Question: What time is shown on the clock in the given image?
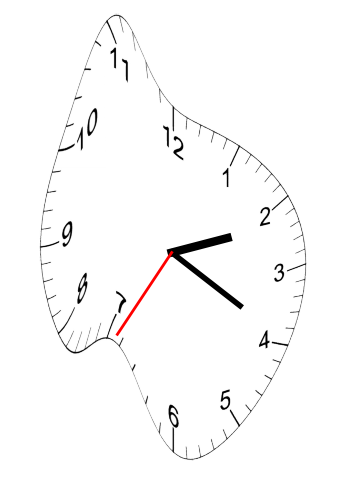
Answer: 02:19:35